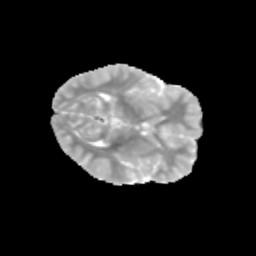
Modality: MD
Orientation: axial
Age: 9
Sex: male
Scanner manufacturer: siemens
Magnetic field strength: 3 T
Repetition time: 3.8 s
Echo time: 0.07 s